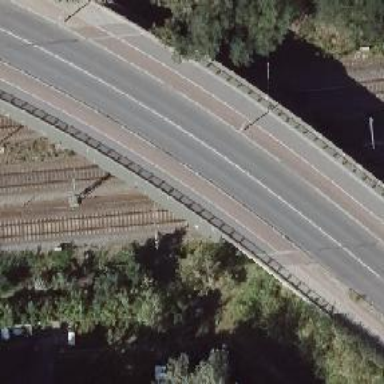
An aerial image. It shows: Bridge with beam structure.